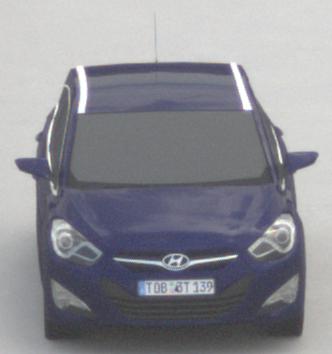
Make: Hyundai
Model: i40 Kombi 1.6 GDI
Detailed model: i40 (VF) Kombi
Model produced from: 2012/08
Model produced until: 2013/09
Doors: 5
Color: blue
Road condition: dry road
Daytime: midday
Contrast: low contrast